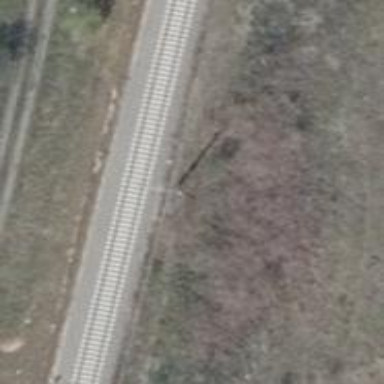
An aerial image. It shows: Railway track with contact line for electrification.